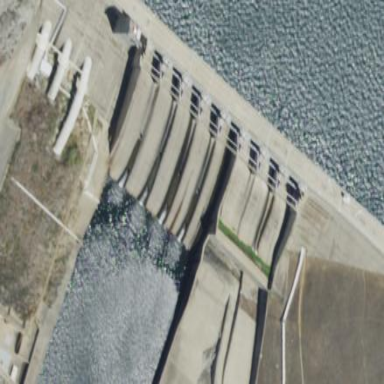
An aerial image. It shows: Dam along waterway.